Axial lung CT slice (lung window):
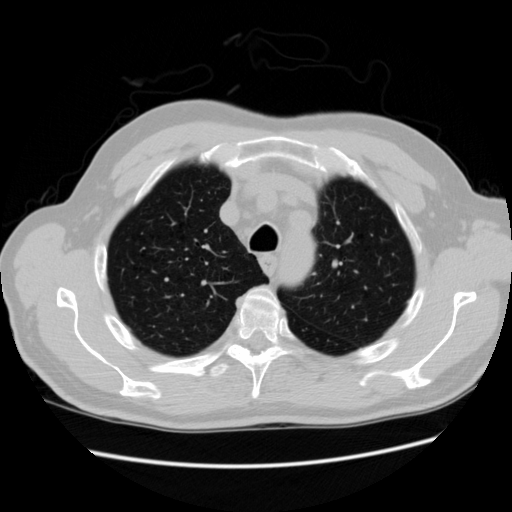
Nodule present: no